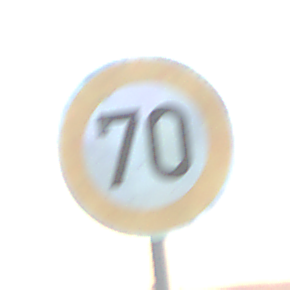
Verkehrszeichen: Geschwindigkeit70
Umgebung: Outdoor, Nature
Tageszeit: SunriseSunset
Wetter: Clear
Licht: Natural
Jahreszeit: NotSpecified
Kontrast: HighContrast